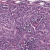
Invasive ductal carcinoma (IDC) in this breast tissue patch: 1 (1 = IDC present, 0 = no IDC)